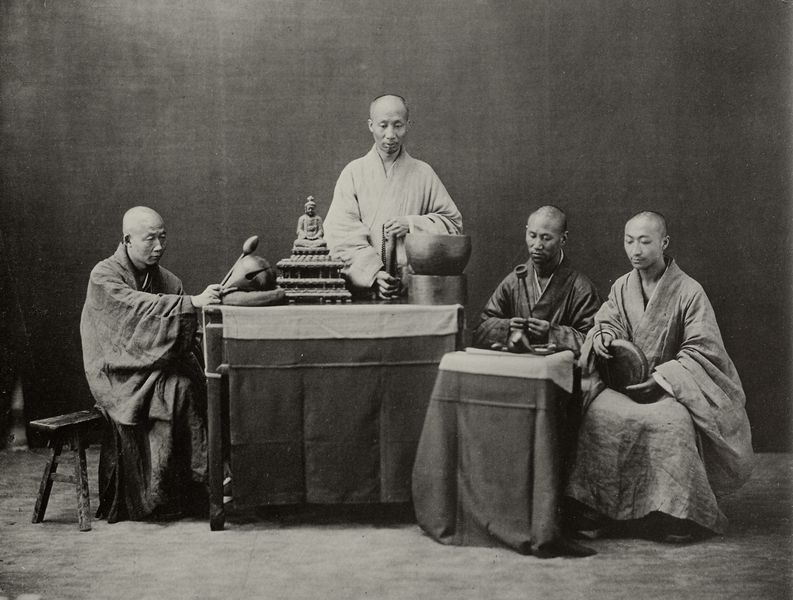
Titel: Buddhistische Mönche
Künstler: Chinesischer Photograph
Schlagwörter: dunkel, gruppe, mann, schatten, umhang, weiß, komposition, menschen, sitzen, grau, hell, hintergrund, holz, licht, männer, schwarz, stuhl, stühle, tisch, tische, tuch, alt, gesichter, wand, falten, kleidung, schale, schüssel, stehen, instrument, tischdecke, tischtuch, vorhang, boden, sitzend, tücher, decke, gewänder, instrumente, musik, musiker, schalen, skulptur, statue, japan, ruhig, formen, bank, hocker, schemel, ernst, glatze, faltenwurf, plastik, foto, fotografie, photographie, kante, vier, glaube, religion, glatzen, asien, budda, geschirr, schwarz-weiss, künstler, asiatisch, kittel, beten, gebet, zeremonie, gefässe, altar, photo, china, glocke, mönch, holzbank, mönche, kutten, männder, klangkörper, indien, hol, pagode, schrein, aufnahme, meister, bildhauer, v ausschnitt, tambour, decken, kimono, fernost, buddhismus, buddah, gong, chinesen, japaner, klöppel, tibet, buddha, tibeter, mönchskutten, vietnam, banh, buddhastatue, buddhisten, hinterfrund, dalai lama, nebal, klangschalen, klangschale, blick gen boden